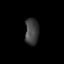
Tissue: prostate
Cell type: Fibroblasts
Senescence score: 0.6936
Nuclear area (px): 362
Mean DAPI intensity: 62.511